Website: bh-photo
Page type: billing-address
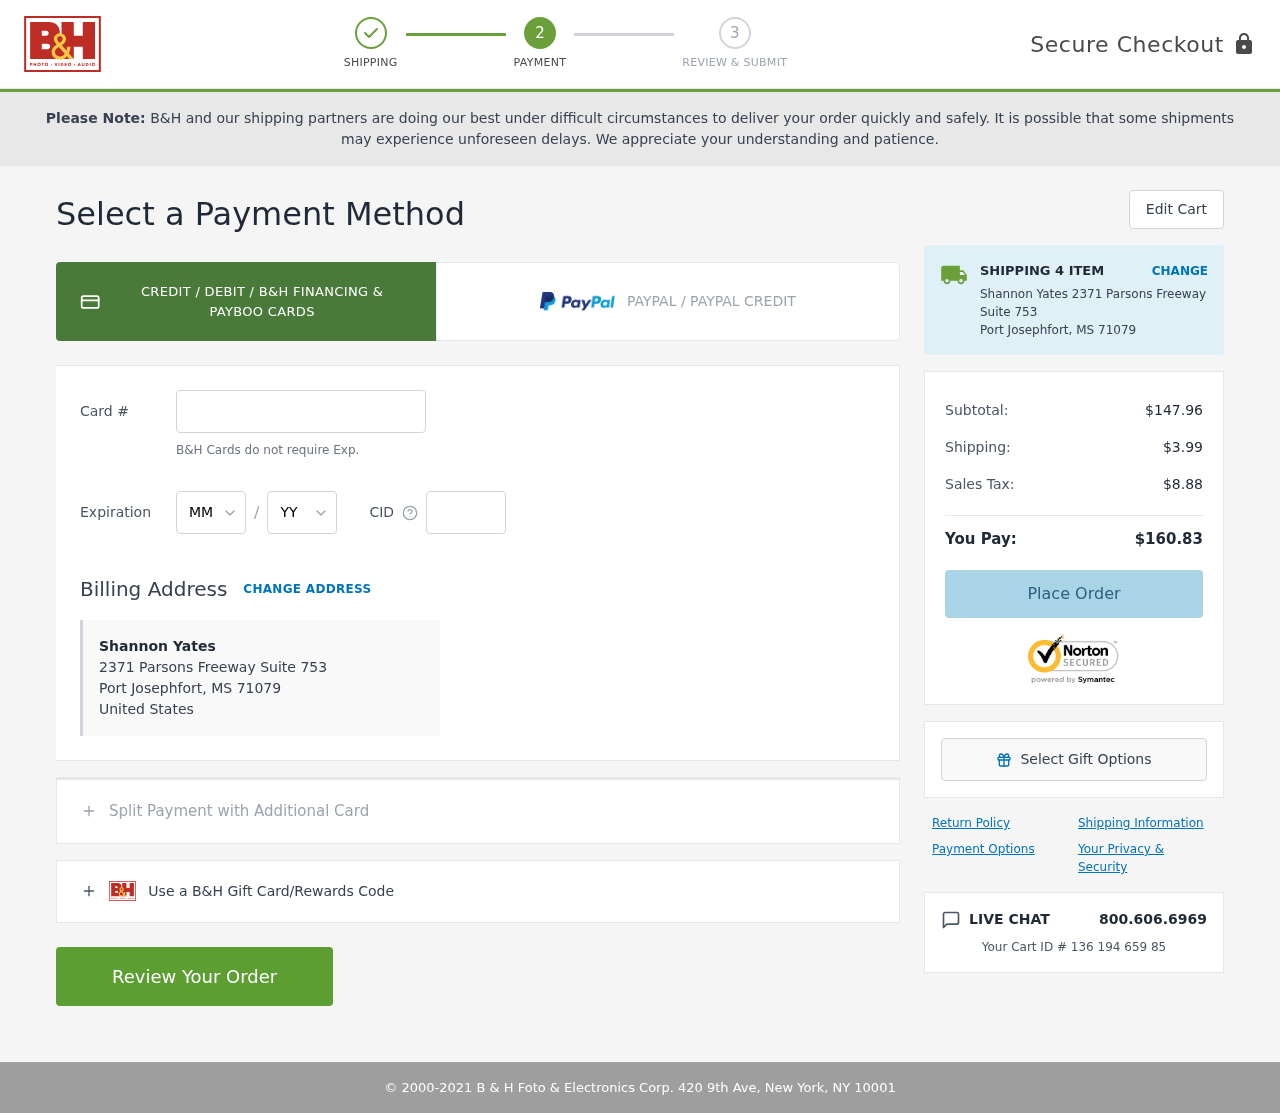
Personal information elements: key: PII_CARD_CVV
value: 624
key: PII_CARD_EXPIRY_MONTH
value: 04
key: PII_CARD_EXPIRY_YEAR
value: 30
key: PII_CARD_NUMBER
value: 6011 4222 5603 9819
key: PII_CITY
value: Port Josephfort
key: PII_COUNTRY
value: United States
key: PII_FULLNAME
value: Shannon Yates
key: PII_POSTCODE
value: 71079
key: PII_STATE_ABBR
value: MS
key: PII_STREET
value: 2371 Parsons Freeway Suite 753
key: PII_FULLNAME2
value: Shannon Yates
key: PII_CITY_STATE
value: Port Josephfort, MS
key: PII_POSTCODE_FULL
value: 71079
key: PII_POSTCODE_NUMERIC
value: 71079
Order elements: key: ORDER_NUM_ITEMS
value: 4
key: ORDER_SUBTOTAL
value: $147.96
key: ORDER_SHIPPING_COST
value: $3.99
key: ORDER_TAX
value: $8.88
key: ORDER_TOTAL
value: $160.83
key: ORDER_ID
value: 136 194 659 85